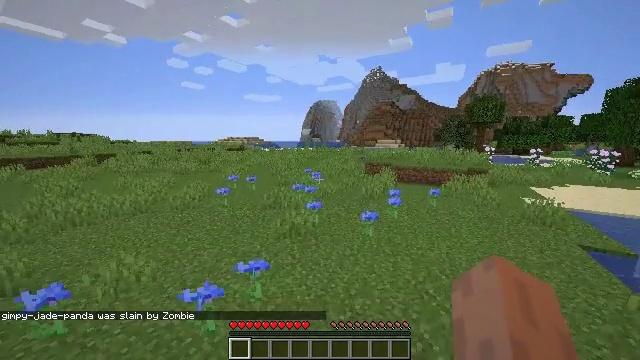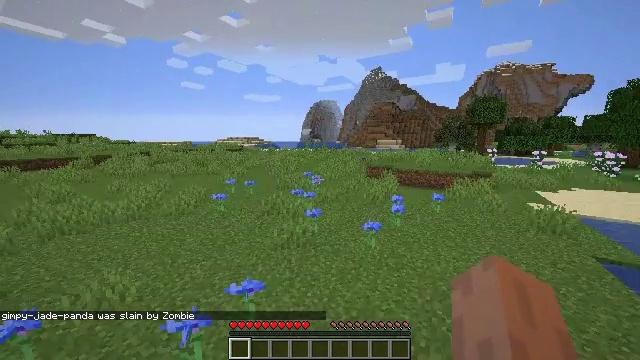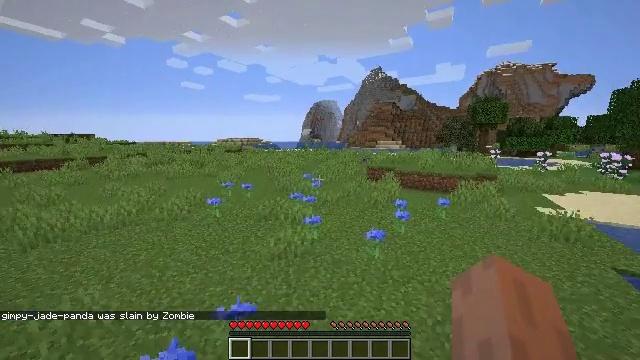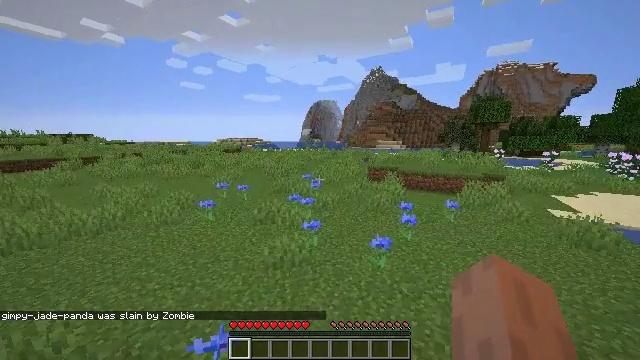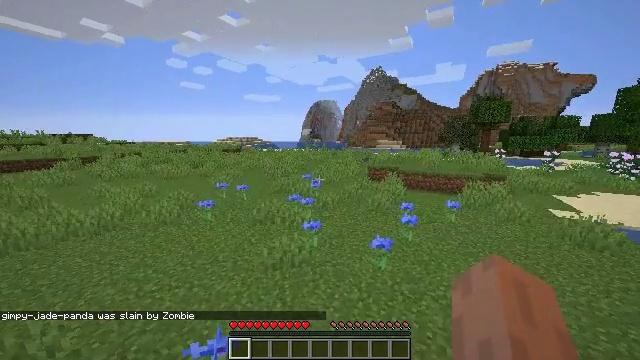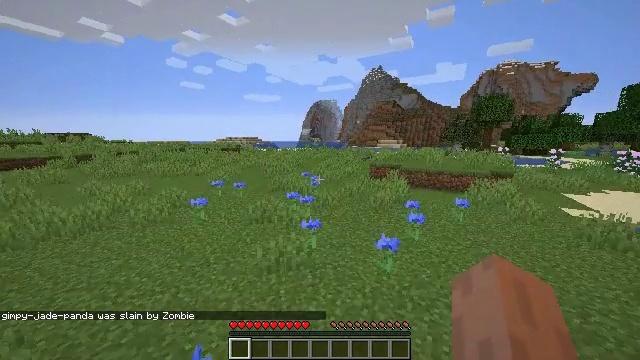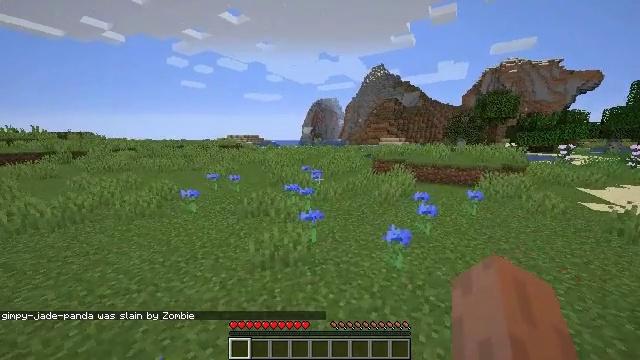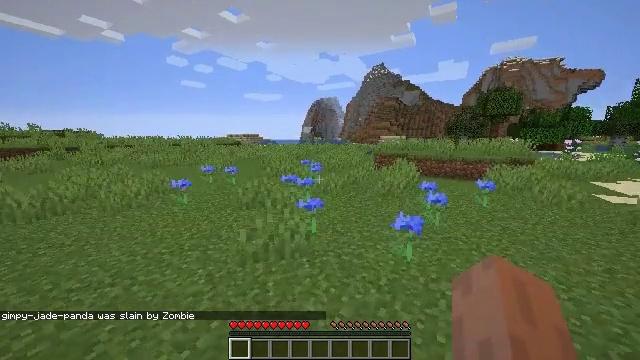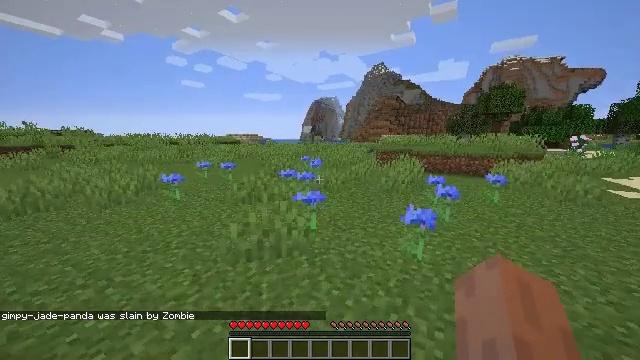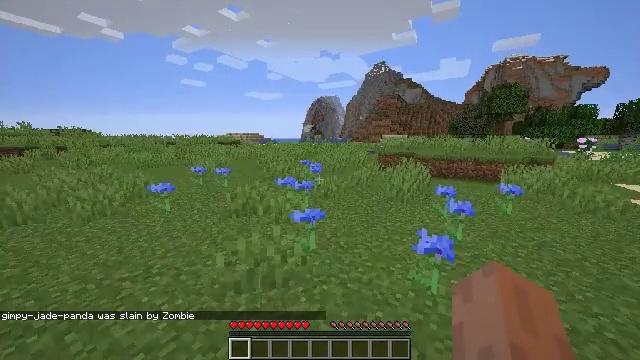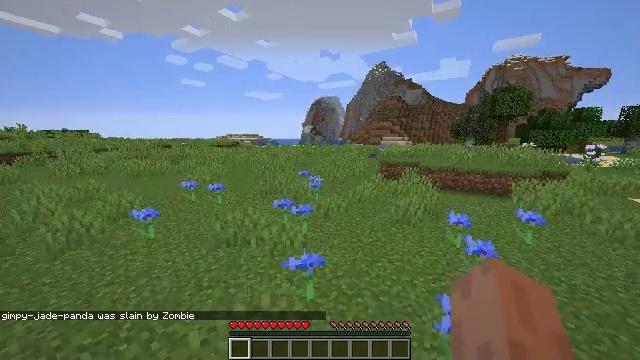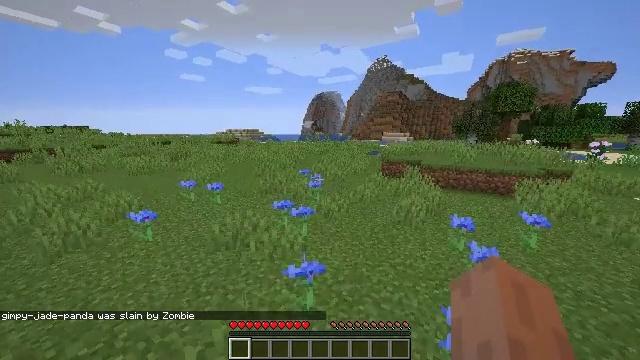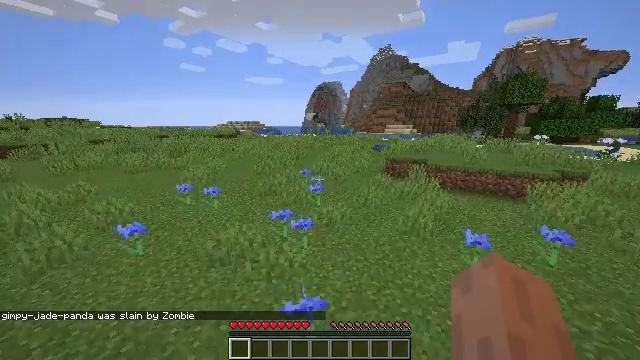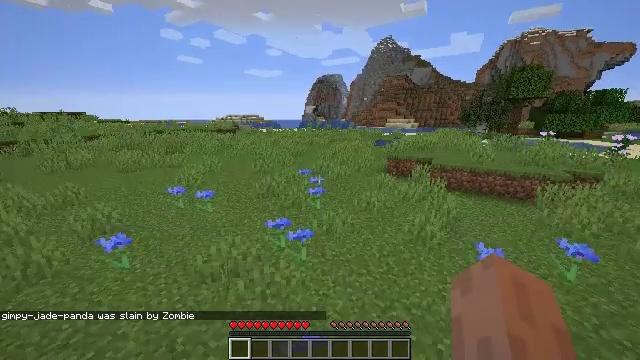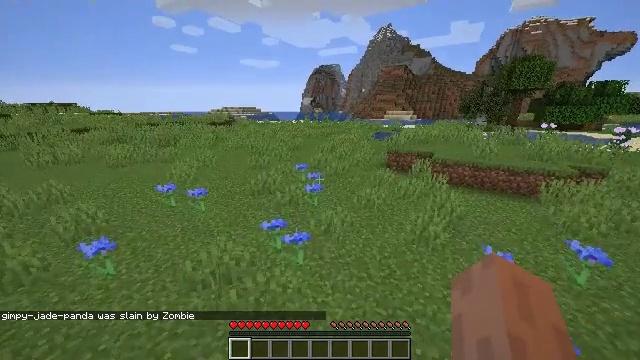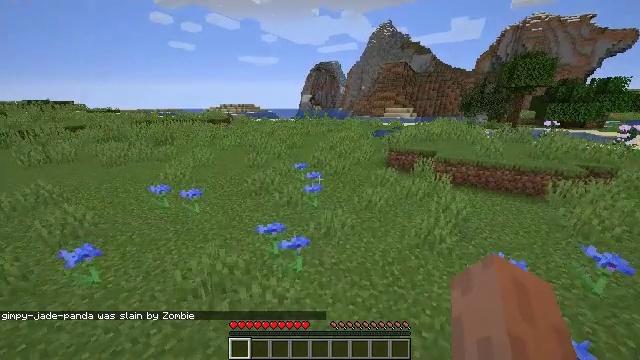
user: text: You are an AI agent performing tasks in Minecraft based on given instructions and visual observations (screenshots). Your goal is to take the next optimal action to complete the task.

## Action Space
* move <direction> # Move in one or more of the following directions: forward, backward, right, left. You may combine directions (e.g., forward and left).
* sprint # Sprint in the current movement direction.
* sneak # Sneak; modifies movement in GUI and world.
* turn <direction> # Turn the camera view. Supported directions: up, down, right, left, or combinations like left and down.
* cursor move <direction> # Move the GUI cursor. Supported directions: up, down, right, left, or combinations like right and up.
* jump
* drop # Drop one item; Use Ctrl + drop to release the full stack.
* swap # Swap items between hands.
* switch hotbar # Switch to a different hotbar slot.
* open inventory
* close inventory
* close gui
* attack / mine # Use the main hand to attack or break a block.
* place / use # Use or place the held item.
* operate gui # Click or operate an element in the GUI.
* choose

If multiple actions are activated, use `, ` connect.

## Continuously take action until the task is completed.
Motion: motion action
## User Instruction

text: Kill mobs.
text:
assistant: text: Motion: move forward, sprint, jump
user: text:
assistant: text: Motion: move forward, sprint, jump
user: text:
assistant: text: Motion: move forward, sprint, jump
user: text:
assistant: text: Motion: move forward, sprint, jump
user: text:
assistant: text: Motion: move forward, sprint, jump
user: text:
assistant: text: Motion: move forward, sprint, jump
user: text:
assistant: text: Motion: move forward, sprint, jump
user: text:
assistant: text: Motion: move forward, sprint, jump
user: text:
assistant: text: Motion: move forward, sprint, jump
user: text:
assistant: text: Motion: move forward, sprint, jump
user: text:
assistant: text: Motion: move forward, sprint, turn down, jump
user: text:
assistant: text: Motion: move forward, sprint, turn down, jump
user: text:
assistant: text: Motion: move forward, sprint, turn down, jump
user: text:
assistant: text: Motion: move forward, sprint, turn down, jump
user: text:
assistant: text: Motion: move forward, sprint, jump
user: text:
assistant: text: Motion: move forward, sprint, jump
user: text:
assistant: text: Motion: move forward, sprint, jump
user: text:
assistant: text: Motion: move forward, sprint, jump
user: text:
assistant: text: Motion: move forward, sprint, jump
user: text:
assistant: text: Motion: move forward, sprint, jump
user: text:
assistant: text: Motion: move forward, sprint, jump
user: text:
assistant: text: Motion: move forward, sprint, jump
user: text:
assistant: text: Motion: move forward, sprint, turn right, jump
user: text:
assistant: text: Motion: move forward, sprint, turn right, jump
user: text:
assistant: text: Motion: move forward, sprint, jump
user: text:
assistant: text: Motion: move forward, sprint, turn right and up, jump
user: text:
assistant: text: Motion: move forward, sprint, turn right and up, jump
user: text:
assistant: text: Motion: move forward, sprint, turn right, jump
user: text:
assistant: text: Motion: move forward, sprint, turn right, jump
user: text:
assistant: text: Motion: move forward, sprint, turn right, jump